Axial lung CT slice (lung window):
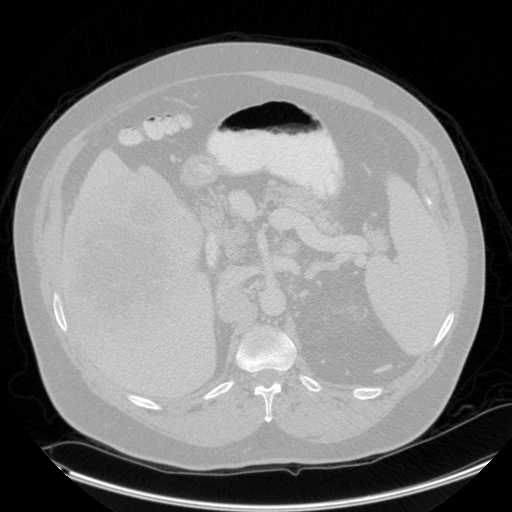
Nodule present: no